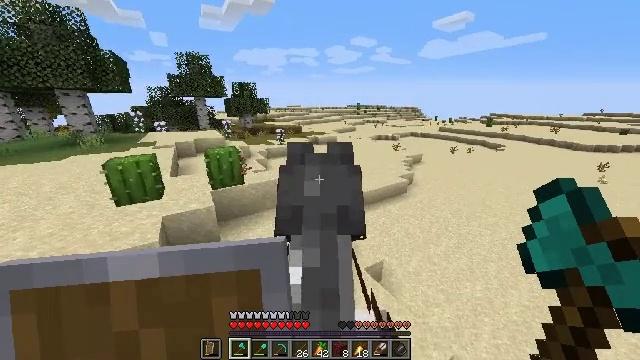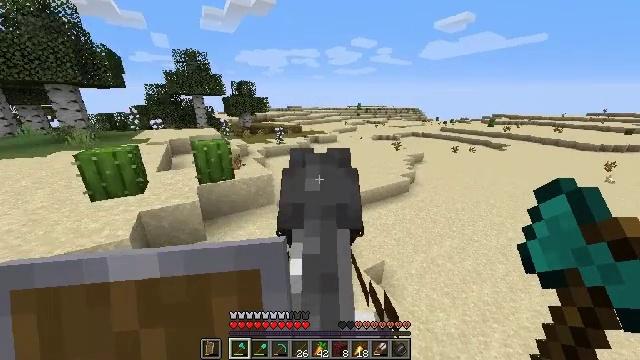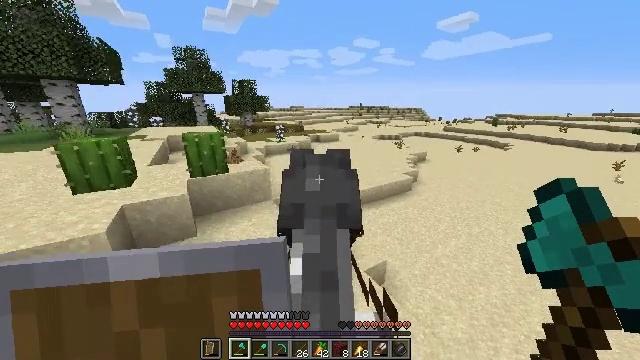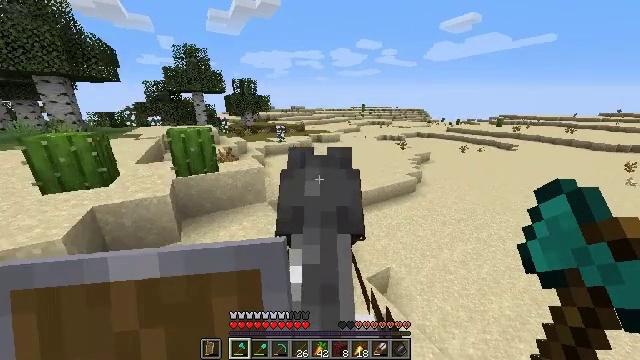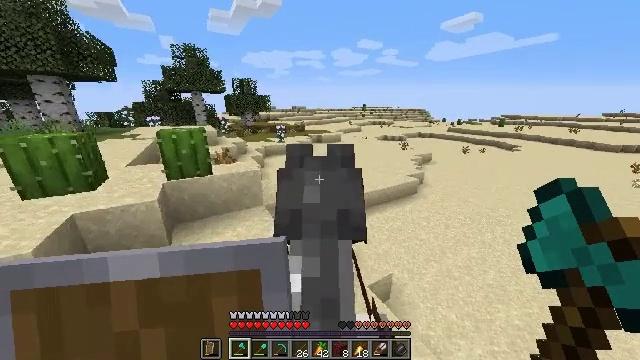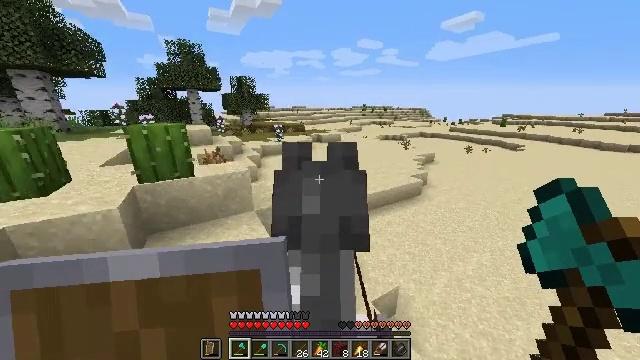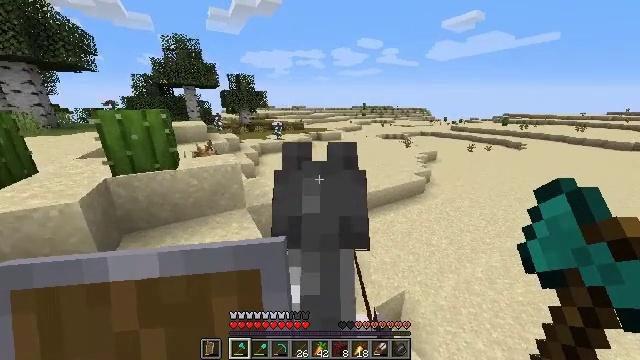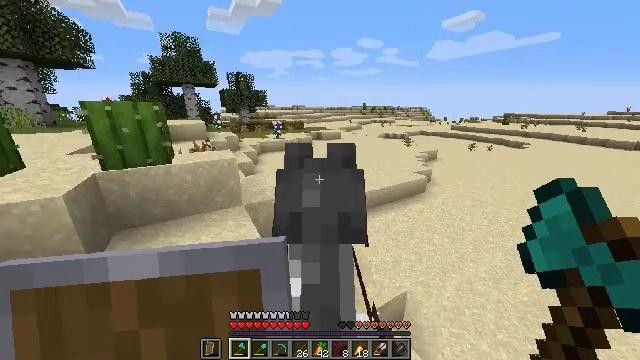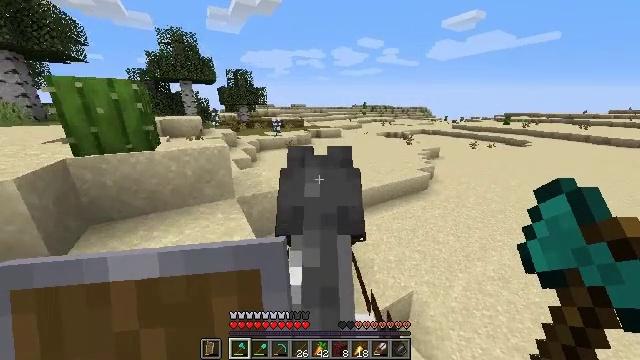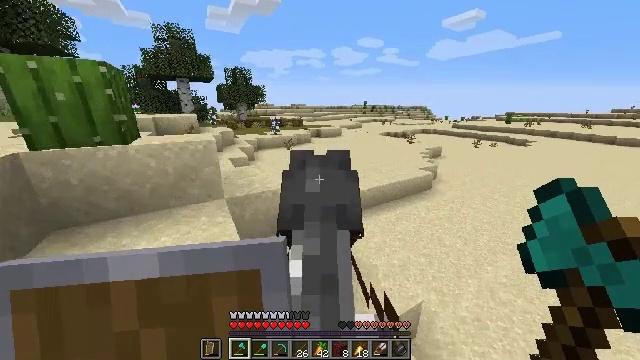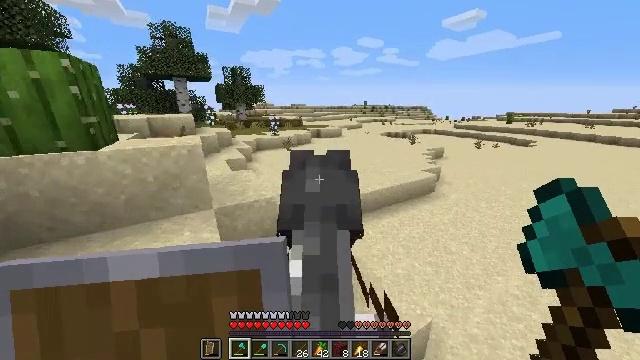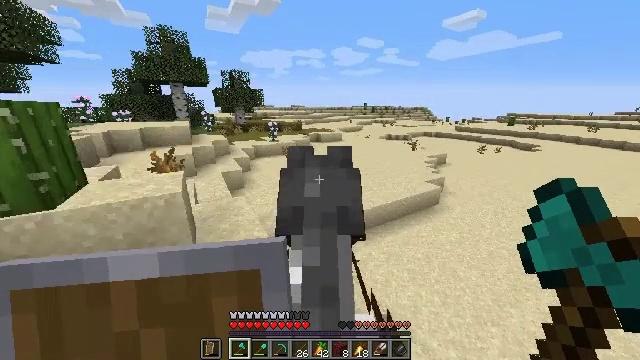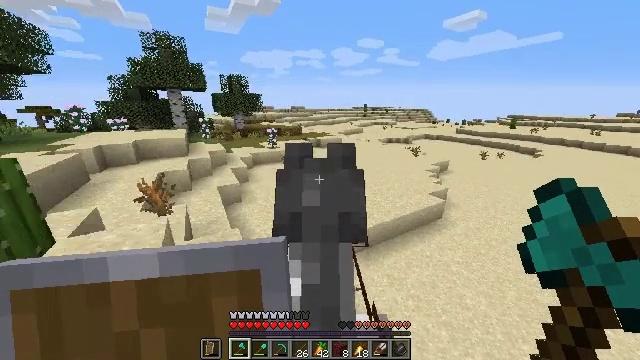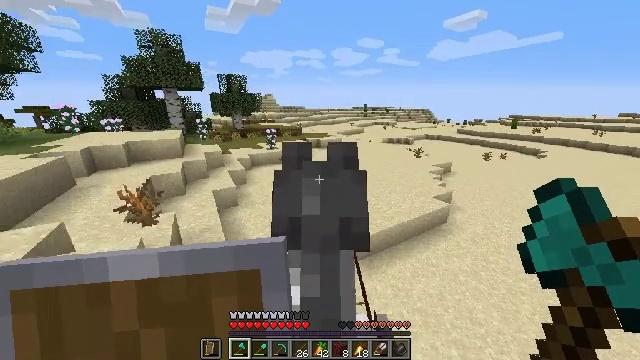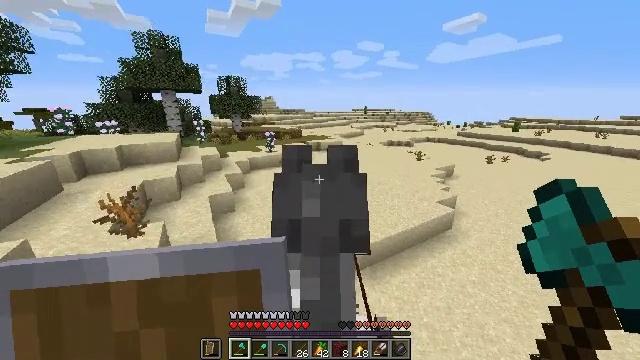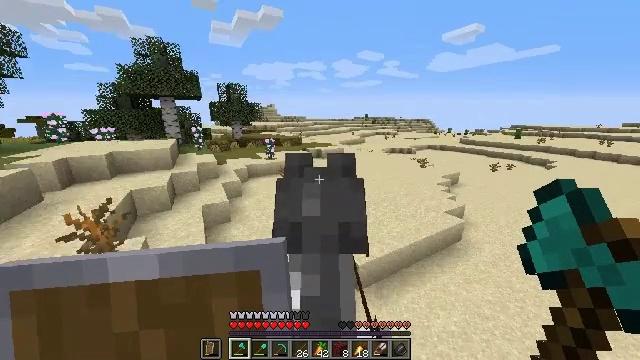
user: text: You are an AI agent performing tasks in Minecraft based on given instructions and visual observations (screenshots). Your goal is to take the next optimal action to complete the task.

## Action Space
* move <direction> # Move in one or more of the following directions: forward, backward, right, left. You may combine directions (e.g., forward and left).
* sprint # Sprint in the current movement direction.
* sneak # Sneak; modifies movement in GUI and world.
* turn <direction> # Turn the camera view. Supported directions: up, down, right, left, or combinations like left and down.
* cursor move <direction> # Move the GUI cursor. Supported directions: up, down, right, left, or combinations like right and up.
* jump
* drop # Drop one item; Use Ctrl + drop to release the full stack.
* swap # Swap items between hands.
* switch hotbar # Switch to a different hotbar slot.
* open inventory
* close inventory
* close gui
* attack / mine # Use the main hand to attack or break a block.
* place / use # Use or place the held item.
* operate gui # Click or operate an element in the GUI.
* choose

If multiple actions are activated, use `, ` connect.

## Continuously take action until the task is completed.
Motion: motion action
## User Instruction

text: Dig up some sand.
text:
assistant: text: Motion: move forward, sprint
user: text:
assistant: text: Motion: move forward, sprint
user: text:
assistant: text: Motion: move forward, sprint
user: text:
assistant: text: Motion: move forward, sprint
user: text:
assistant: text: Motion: move forward, sprint
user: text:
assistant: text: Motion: move forward, sprint
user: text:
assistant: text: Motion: move forward, sprint
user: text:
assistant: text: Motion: move forward, sprint
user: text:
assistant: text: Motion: move forward, sprint
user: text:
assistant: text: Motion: move forward, sprint
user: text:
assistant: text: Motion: move forward
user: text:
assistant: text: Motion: move forward, sprint
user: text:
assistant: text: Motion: move forward, sprint
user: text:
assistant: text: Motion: move forward, sprint
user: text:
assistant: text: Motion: move forward, sprint, turn up
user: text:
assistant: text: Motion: move forward, sprint
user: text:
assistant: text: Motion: move forward, sprint
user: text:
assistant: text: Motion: move forward, sprint
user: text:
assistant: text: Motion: move forward, sprint
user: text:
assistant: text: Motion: move forward, sprint
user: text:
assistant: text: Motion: move forward, sprint
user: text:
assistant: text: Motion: move forward, sprint
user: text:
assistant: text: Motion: move forward, sprint
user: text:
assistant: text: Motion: move forward, sprint
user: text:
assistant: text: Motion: move forward, sprint
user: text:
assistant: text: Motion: move forward, sprint
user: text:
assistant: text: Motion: move forward, sprint
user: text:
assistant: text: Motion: move forward, sprint
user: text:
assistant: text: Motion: move forward, sprint
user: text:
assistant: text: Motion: move forward, sprint